Field crop: maize
Growth stage: 2
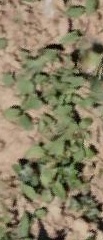
Species: convolvulus